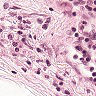
Metastatic tissue present: no